Aerial crown-view tile of a tropical tree (Barro Colorado Island, Panama), acquired 20250414:
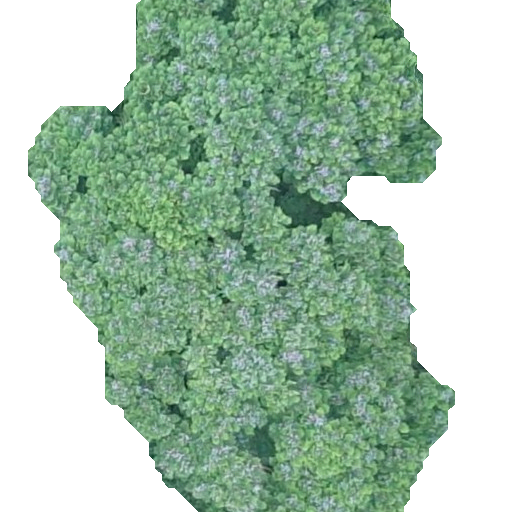
Species: Jacaranda copaia
GBIF accepted scientific name: Jacaranda copaia
Crown area: 263.189 m²